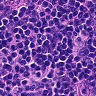
Metastatic tissue present: no